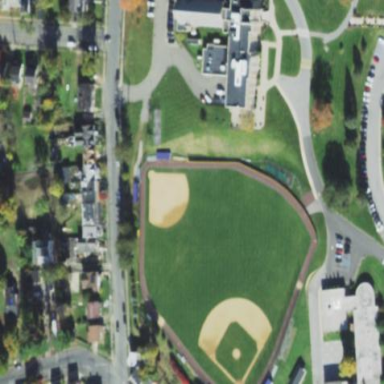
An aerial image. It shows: Baseball pitch for leisure and sports activities.